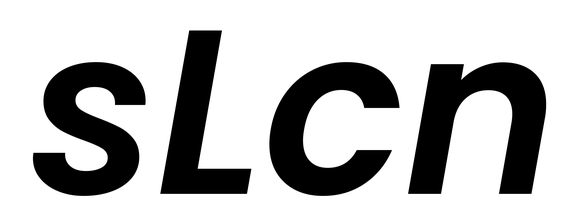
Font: Poppins-SemiBoldItalic